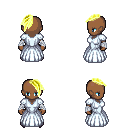
a pixel art fantasy rpg character, female body template, human, dark skin, underdress, gold greaves, gold long mohawk hairstyle, white cloth bandages, metal boots, four views (front, back, left, right), 2x2 character sprite sheet, small pixel art, hard edges, no anti-aliasing